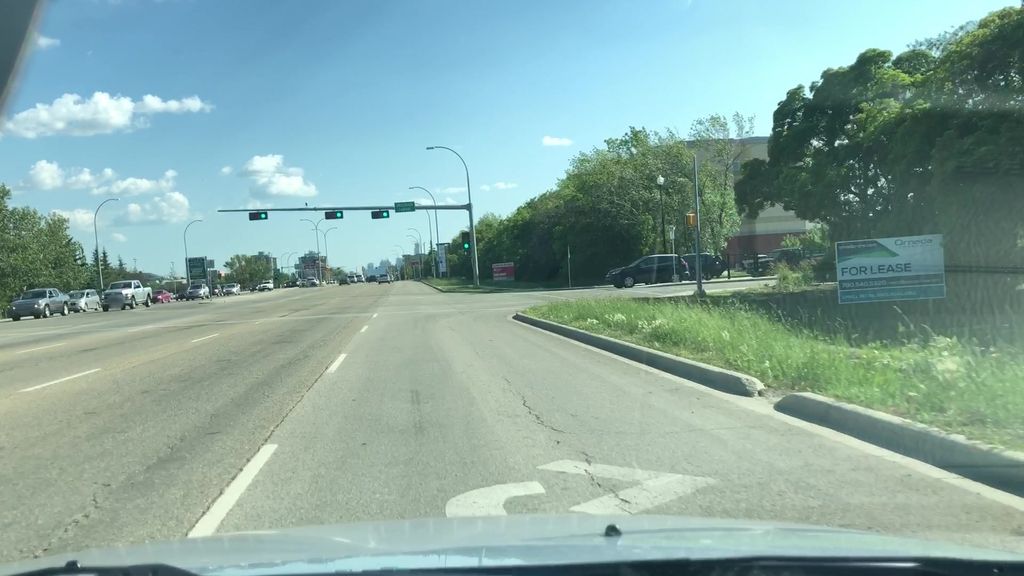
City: edmonton